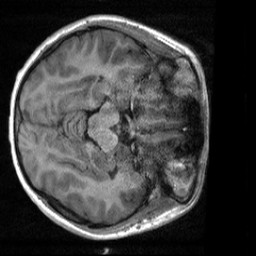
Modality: T1w
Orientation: axial
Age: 20
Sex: female
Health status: healthy
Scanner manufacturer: siemens
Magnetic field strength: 3 T
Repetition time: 2 s
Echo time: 0.00232 s